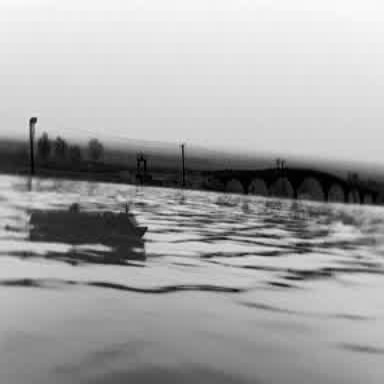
There is a container_ship in the infrared image.